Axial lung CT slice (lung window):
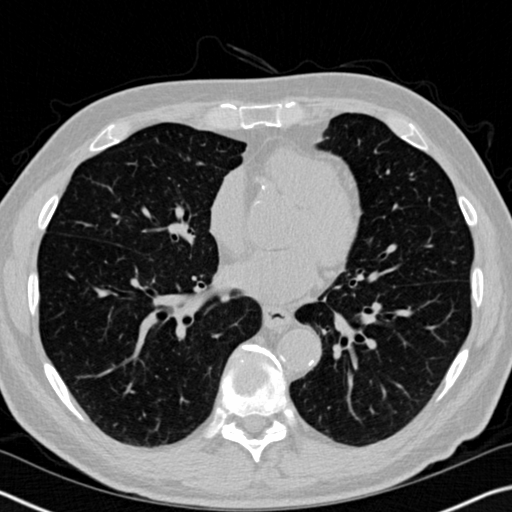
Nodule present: no